Frequency: 85000
Velocity: 0,2635
Power: 30,7
Pulse duration: 0,0000001
Pass count: 1
Magnification: 10
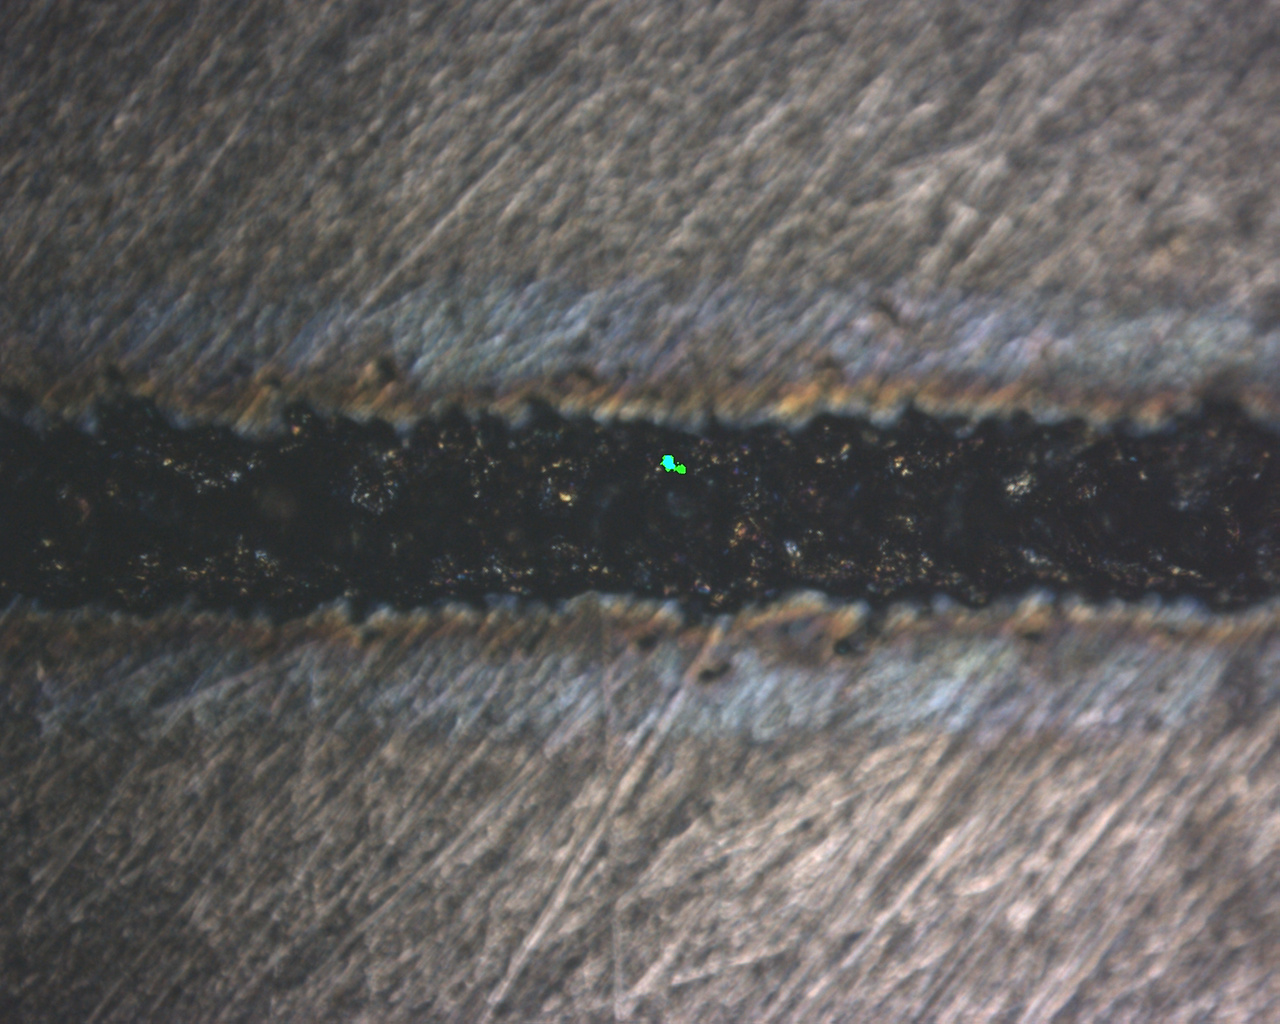
Measured width: 143.767
Other width: 73.422